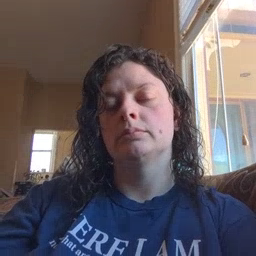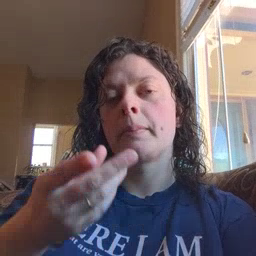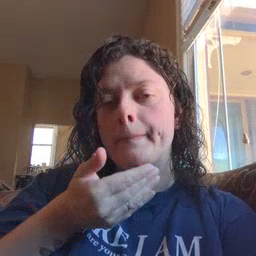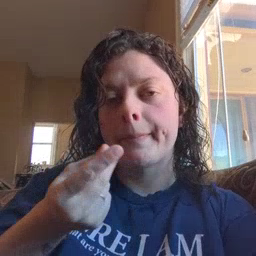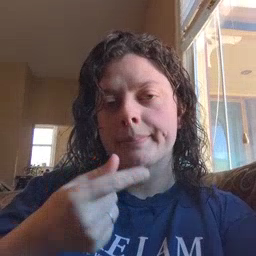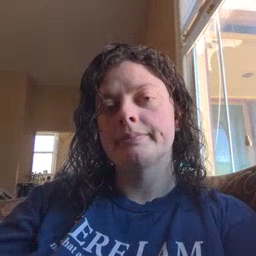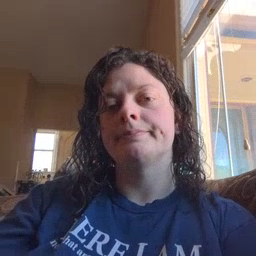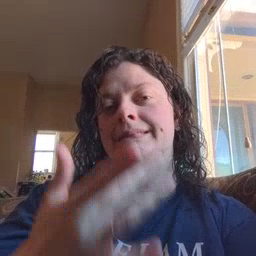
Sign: puppy